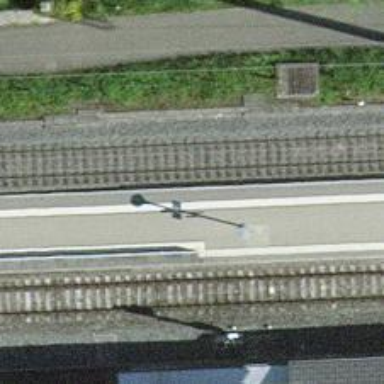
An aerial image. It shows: Close-up of railway platform edge.